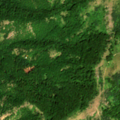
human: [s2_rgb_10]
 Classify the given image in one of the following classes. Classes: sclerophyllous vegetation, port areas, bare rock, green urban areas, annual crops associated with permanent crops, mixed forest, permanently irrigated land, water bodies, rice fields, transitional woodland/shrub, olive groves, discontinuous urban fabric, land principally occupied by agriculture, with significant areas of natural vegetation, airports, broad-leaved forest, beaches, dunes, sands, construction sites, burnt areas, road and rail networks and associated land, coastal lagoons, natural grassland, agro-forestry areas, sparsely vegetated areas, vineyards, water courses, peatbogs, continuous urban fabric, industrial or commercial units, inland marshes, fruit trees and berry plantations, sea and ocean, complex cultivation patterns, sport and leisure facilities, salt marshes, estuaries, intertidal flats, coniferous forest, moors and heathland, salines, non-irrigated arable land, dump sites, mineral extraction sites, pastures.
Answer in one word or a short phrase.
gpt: broad-leaved forest, mixed forest, transitional woodland/shrub